Interaction volume radius: 10 \u00c5
Interaction volume height: 10 \u00c5
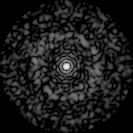
Disorder parameter: 0.8293